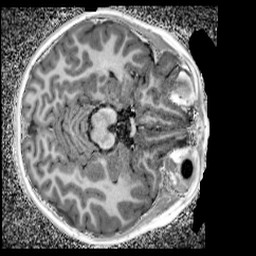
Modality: UNIT1_denoised
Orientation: axial
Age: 9
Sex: female
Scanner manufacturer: siemens
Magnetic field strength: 3 T
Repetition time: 4 s
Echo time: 0.00299 s